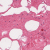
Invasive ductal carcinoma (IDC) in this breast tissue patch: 0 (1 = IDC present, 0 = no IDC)